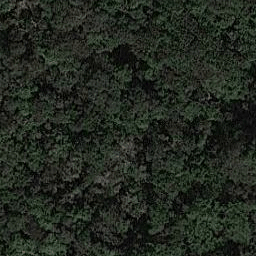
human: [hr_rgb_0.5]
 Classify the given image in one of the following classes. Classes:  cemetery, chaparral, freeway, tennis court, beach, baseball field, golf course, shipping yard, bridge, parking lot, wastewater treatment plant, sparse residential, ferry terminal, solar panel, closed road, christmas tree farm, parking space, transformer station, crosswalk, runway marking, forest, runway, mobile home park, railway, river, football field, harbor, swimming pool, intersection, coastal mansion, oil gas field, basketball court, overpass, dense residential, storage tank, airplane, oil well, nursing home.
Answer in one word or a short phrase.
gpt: forest